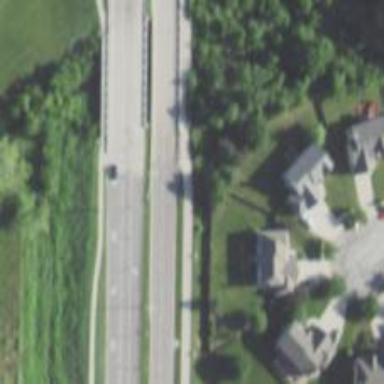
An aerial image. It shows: Road with left marking.